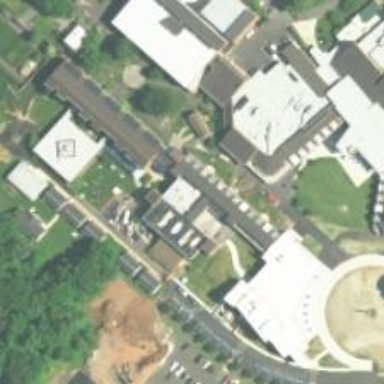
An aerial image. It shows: College building.